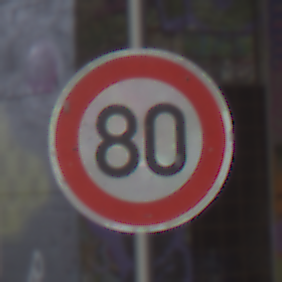
Verkehrszeichen: Geschwindigkeit80
Umgebung: Roofed, Special
Tageszeit: Midday
Wetter: Overcast
Licht: Natural
Jahreszeit: NotSpecified
Kontrast: MediumContrast